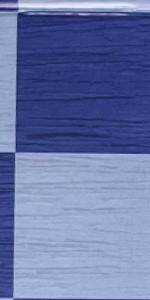
Label: Empty